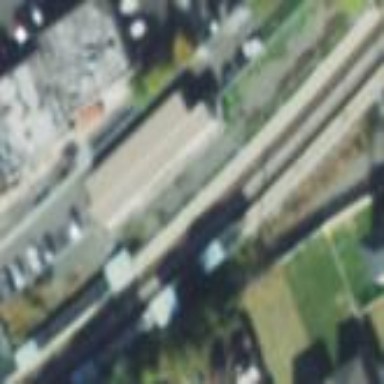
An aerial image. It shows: Platform for public transport and railway.